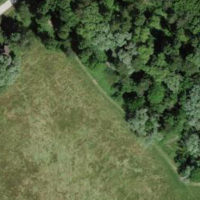
EUNIS habitat code: 25
Species observed at this site:
Corylus avellana